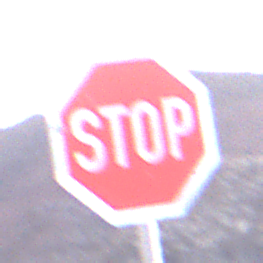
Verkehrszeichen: Stop
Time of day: Dusk
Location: Outdoor (Nature)
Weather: Clear
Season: NotSpecified
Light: Natural